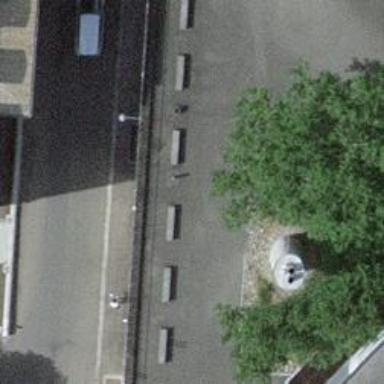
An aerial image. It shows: Concrete bench.